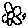
Label: flower